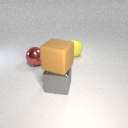
large red metal sphere behind large gray metal cube